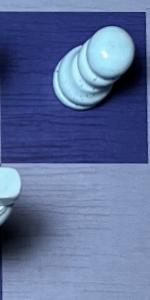
Label: Empty